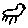
Label: bird